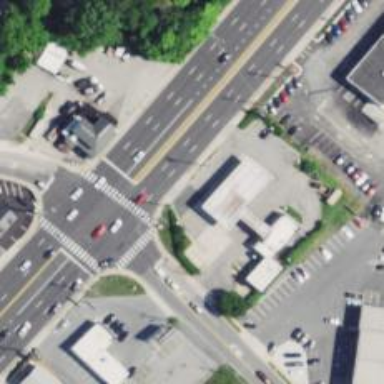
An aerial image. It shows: Marked road crossing.